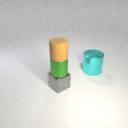
small gray metal cube below small green metal cylinder